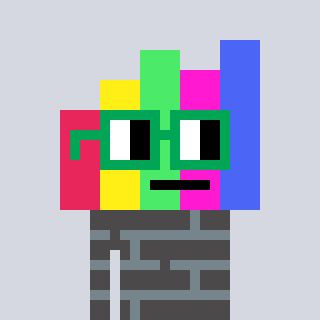
a pixel art character with square green glasses, a bar chart-shaped head and a grayscale-colored body on a cool background